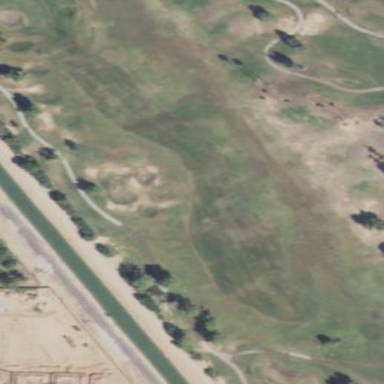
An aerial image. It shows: Rough area on grassy golf course.